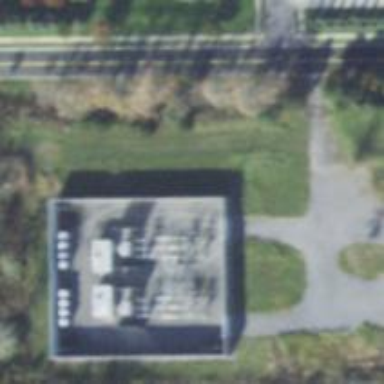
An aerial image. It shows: Outdoor power substation at the distribution level with surrounding wall barrier.